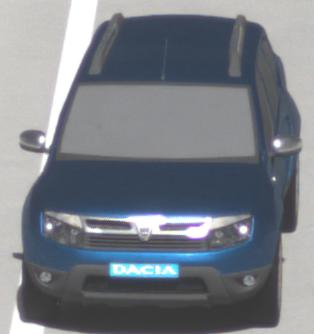
Make: Dacia
Model: Duster dCi 110 FAP
Detailed model: Duster (I)
Model produced from: 2010/06
Model produced until: 2013/11
Doors: 5
Color: blue
Road condition: wet road
Daytime: midday
Contrast: high contrast